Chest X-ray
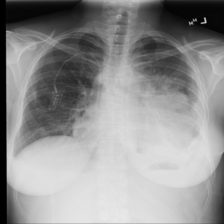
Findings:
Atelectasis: negative
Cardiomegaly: negative
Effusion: negative
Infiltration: negative
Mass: negative
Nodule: negative
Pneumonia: negative
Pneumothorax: positive
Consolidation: negative
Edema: negative
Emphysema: negative
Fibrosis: negative
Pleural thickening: negative
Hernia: negative